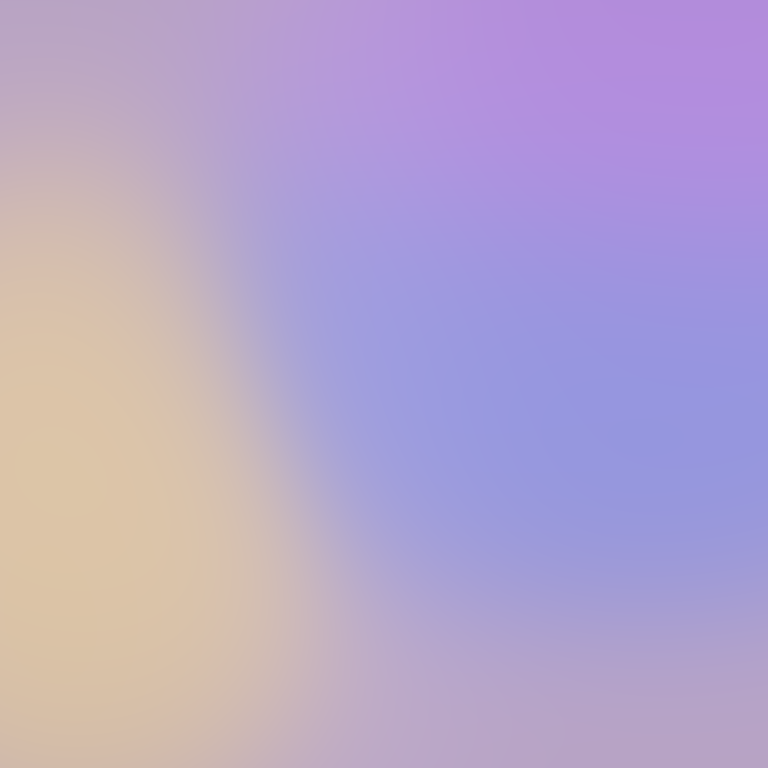
Abstract light effect, smooth gradient from soft lavender to warm beige, serene atmosphere, diffuse glow, no room, no furniture, no objects.